Field crop: maize
Growth stage: 2
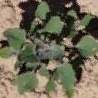
Species: chenopodium